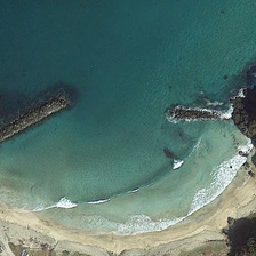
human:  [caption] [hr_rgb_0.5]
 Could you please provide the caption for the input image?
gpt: Some green trees and beaches are next to a large green ocean.

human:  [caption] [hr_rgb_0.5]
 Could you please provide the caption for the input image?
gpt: There is a square island in the dark blue sea.

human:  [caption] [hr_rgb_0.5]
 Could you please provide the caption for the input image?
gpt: On the dark blue sea, there is a square island.

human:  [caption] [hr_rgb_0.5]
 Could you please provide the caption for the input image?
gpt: Some green trees and beaches are next to a big green ocean.

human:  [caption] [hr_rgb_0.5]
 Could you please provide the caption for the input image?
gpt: Some green trees and beaches are adjacent to a large area of green sea.